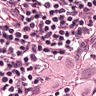
Metastatic tissue present: yes